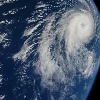
Label: cloud